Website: ulta-beauty
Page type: payment
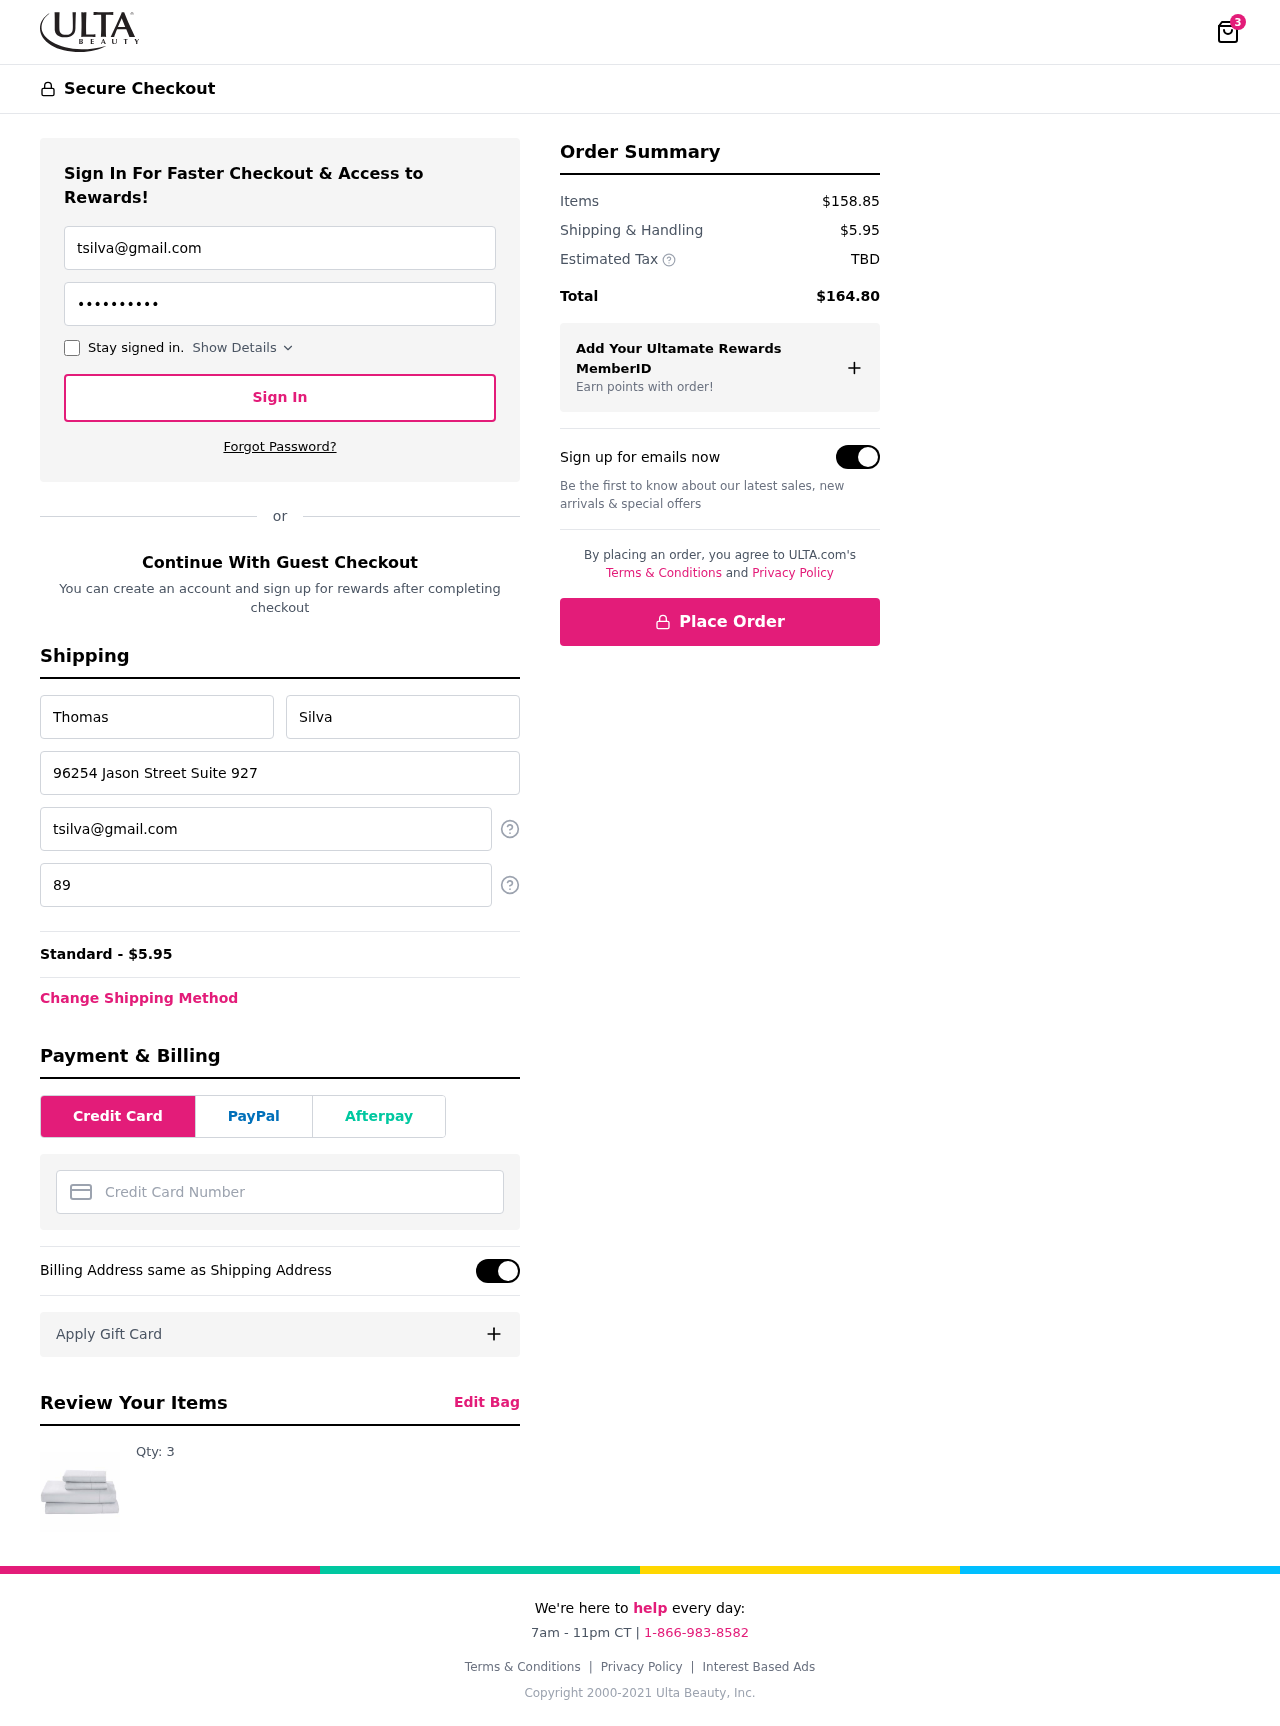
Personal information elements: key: PII_CARD_NUMBER
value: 3434 9173 5987 585
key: PII_EMAIL
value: tsilva@gmail.com
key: PII_FIRSTNAME
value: Thomas
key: PII_LASTNAME
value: Silva
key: PII_PHONE
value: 8992615884
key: PII_STREET
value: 96254 Jason Street Suite 927
Product elements: key: PRODUCT1_QUANTITY
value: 3
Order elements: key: ORDER_NUM_ITEMS
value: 3
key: ORDER_SHIPPING_COST
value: $5.95
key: ORDER_SHIPPING_COST
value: Standard - $5.95
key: ORDER_SUBTOTAL
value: $158.85
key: ORDER_TAX
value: TBD
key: ORDER_TOTAL
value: $164.80